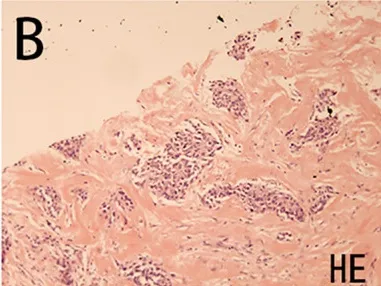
Right paraventricular mass biopsy (200x). The H&E stain (A, B) showed poorly differentiated carcinoma infiltration in fibrous tissue.
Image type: pathology (h&e)